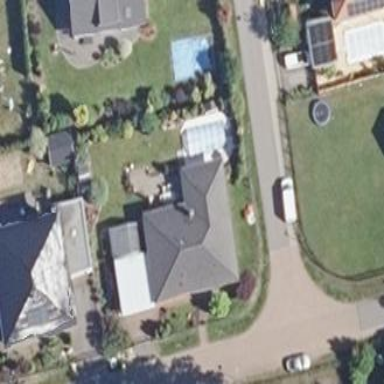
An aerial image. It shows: Simple house.